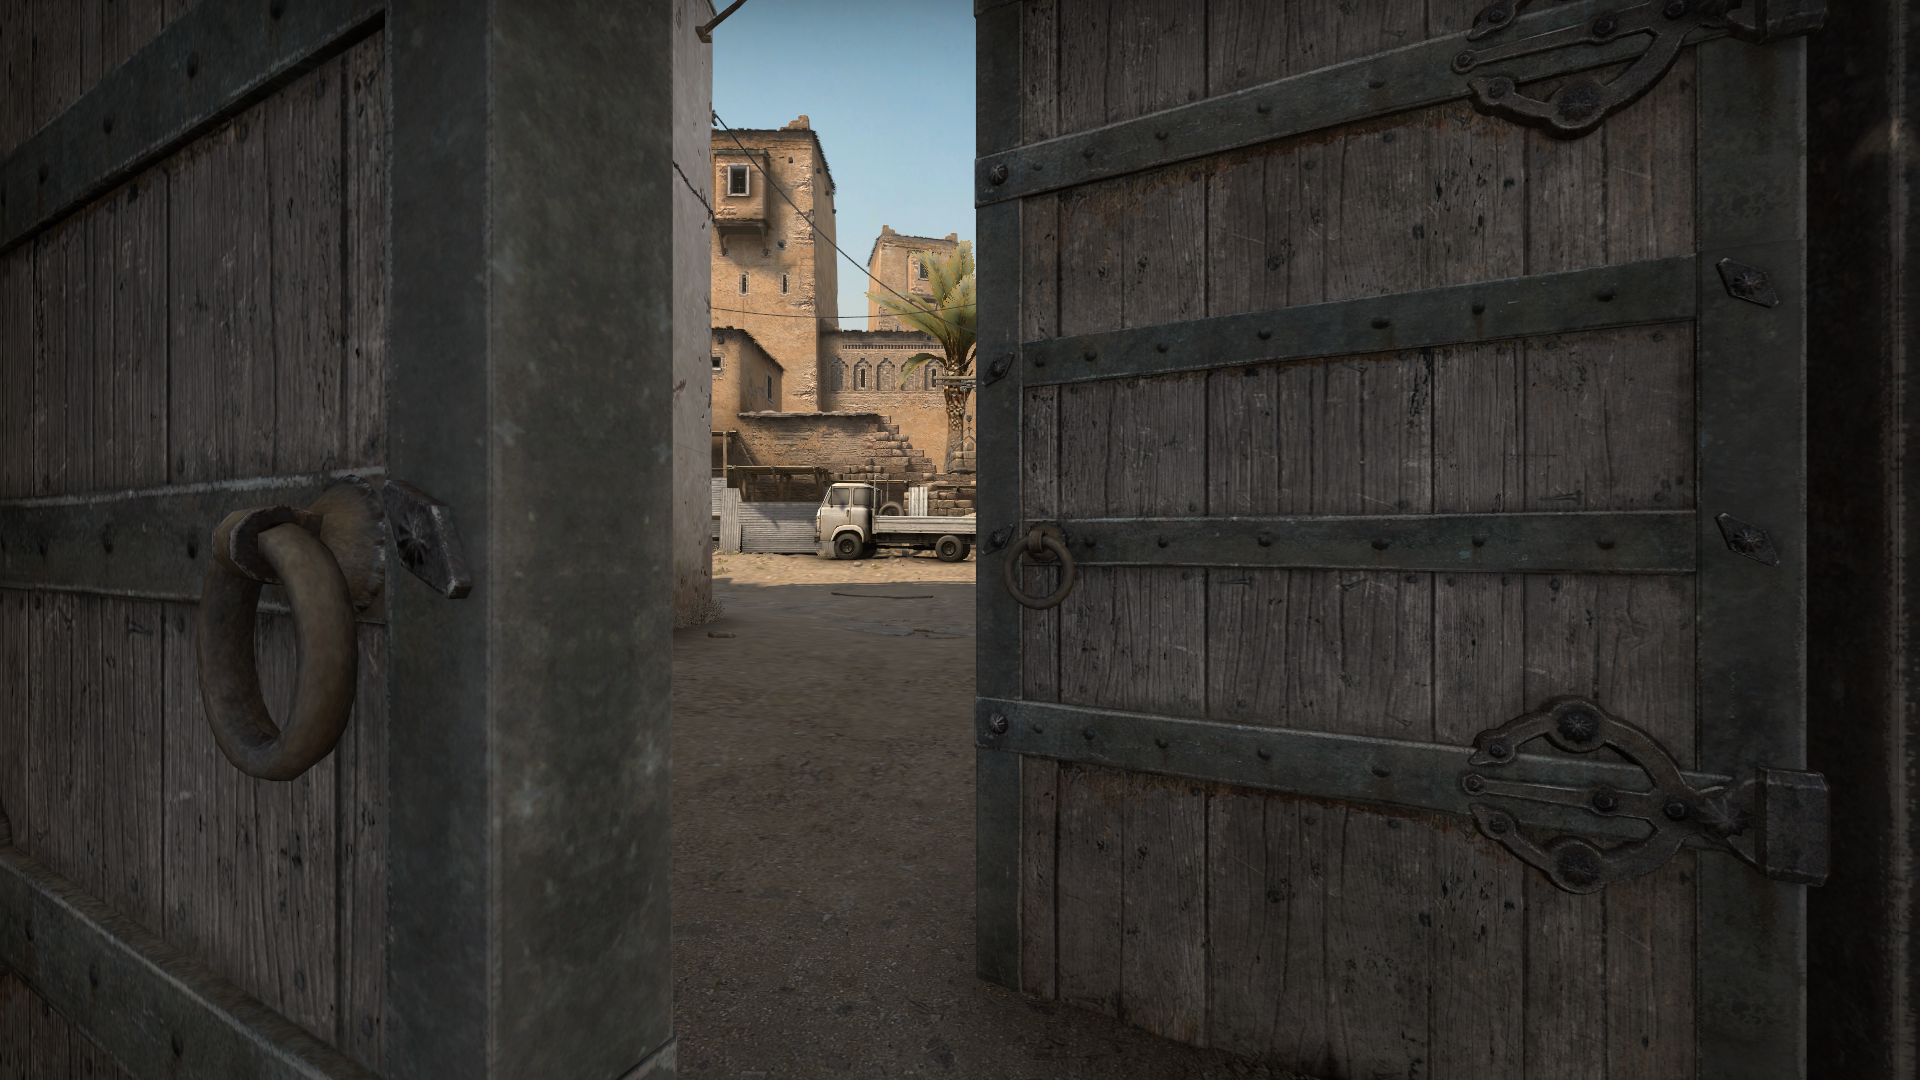
Map: de_dust2